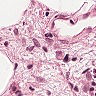
Metastatic tissue present: no